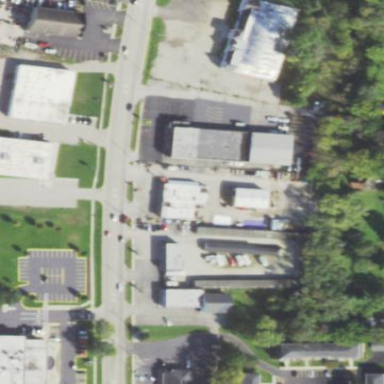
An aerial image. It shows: Commercial area.